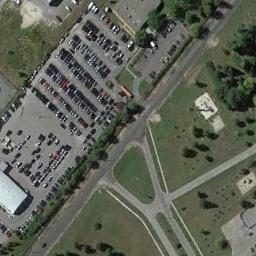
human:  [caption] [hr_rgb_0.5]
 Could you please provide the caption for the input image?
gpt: There are many cars in the parking lot .

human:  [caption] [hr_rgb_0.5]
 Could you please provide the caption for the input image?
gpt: There are many yellow signs in the parking lot .

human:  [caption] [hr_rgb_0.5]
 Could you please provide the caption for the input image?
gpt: The parking lot is full of cars next to the grass .

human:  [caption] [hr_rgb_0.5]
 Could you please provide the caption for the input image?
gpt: The parking lot has lots of cars arranged neatly in lines and a park is next to the parking lot .

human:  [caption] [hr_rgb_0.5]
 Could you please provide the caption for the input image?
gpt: There are some green trees and lawns beside the parking lot .